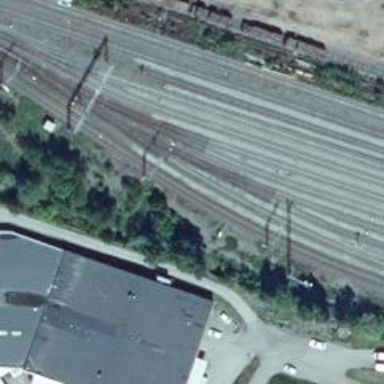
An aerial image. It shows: Railway with continuous electrified contact line.